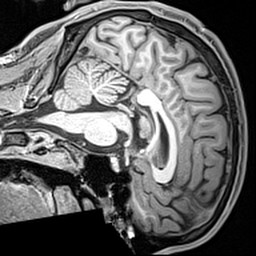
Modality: T1w
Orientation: sagittal
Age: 30
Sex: male
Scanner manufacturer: siemens
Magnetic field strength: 3 T
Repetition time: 2.4 s
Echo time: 0.0022 s